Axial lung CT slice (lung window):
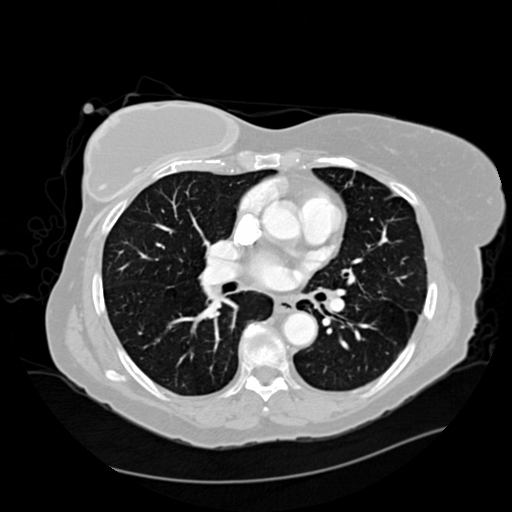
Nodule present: no